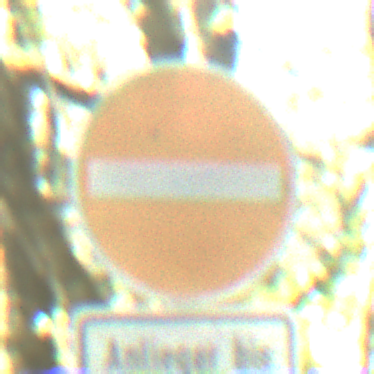
Verkehrszeichen: VerbotDerEinfahrt
Zusatzzeichen unten: SonstigeFahrzeugePersonengruppenFrei3
Umgebung: Outdoor, Nature
Tageszeit: Midday
Wetter: Clear
Licht: Natural
Jahreszeit: NotSpecified
Kontrast: LowContrast